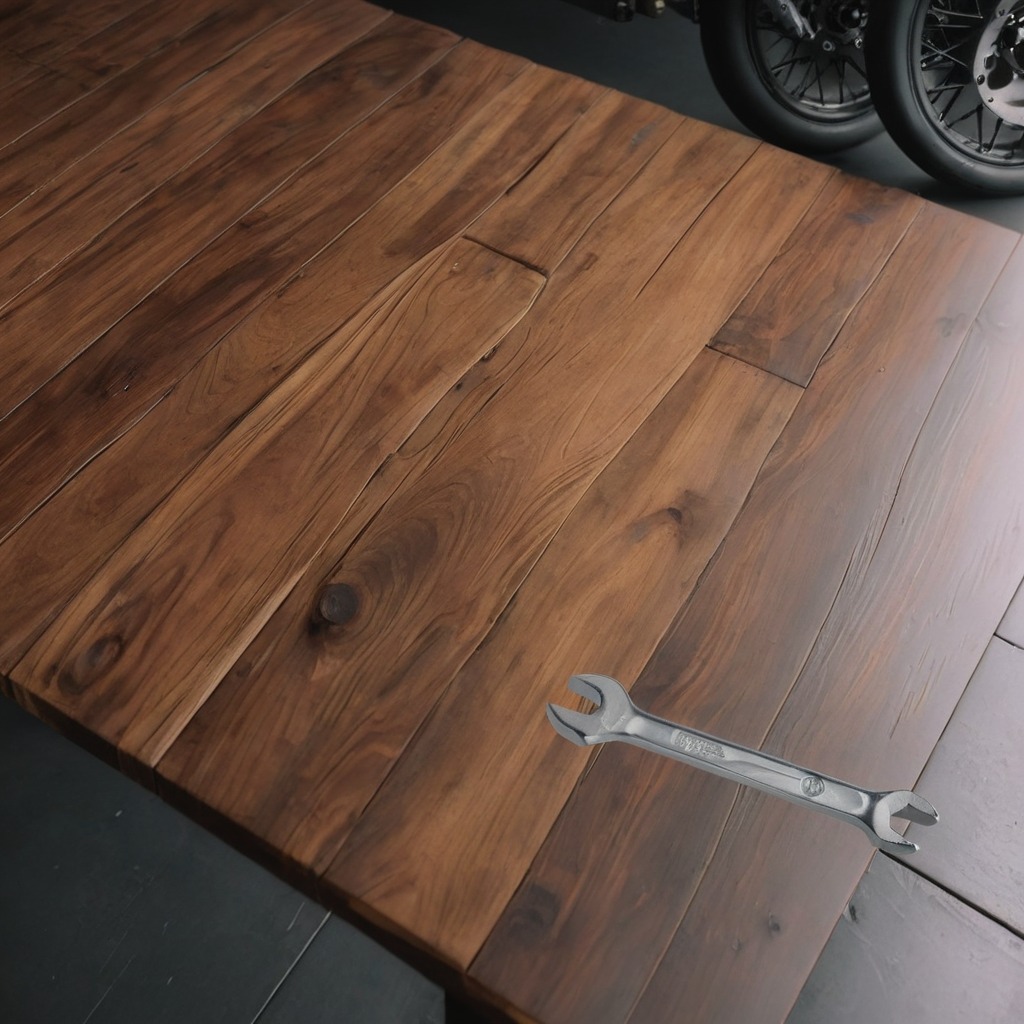
An wrench lies on an oil-spilled wooden table in a vintage motorcycle garage.